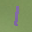
Label: 1